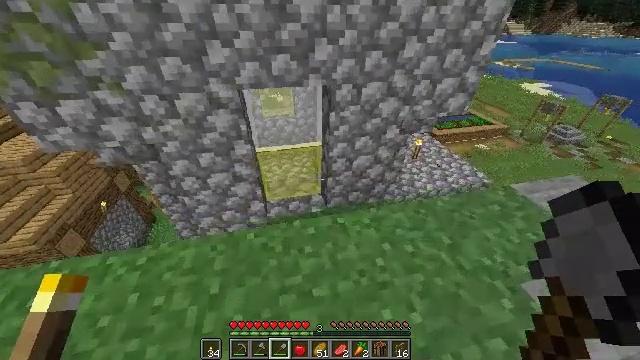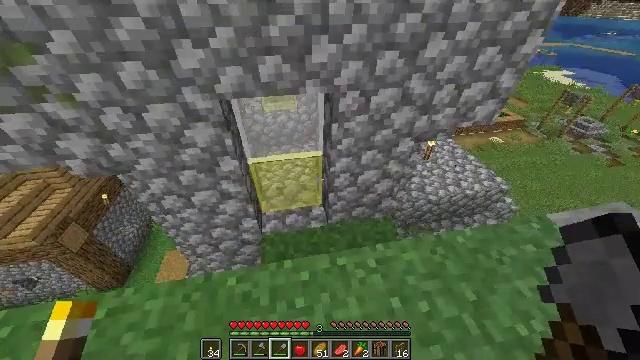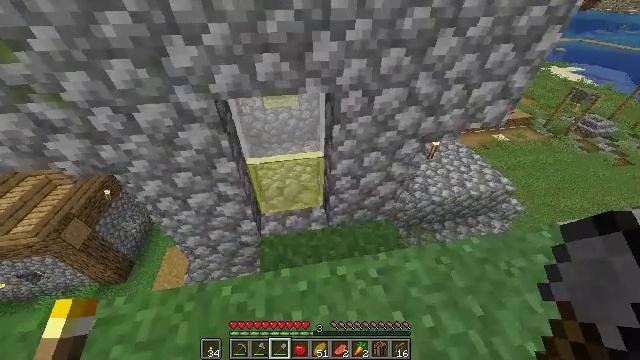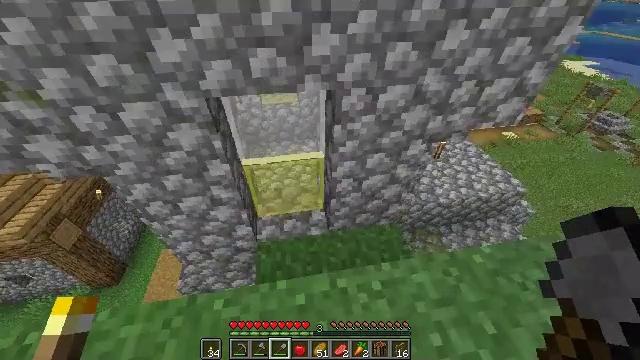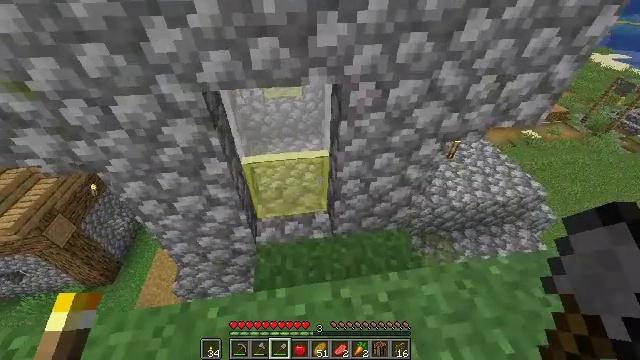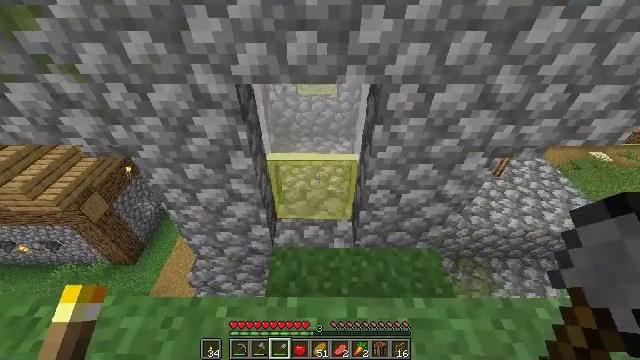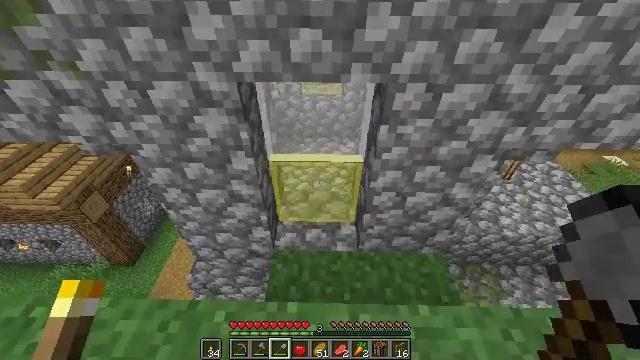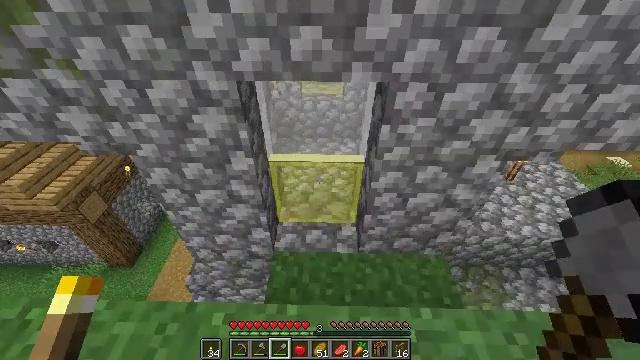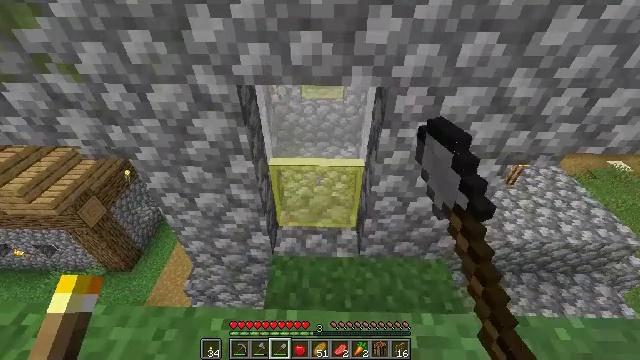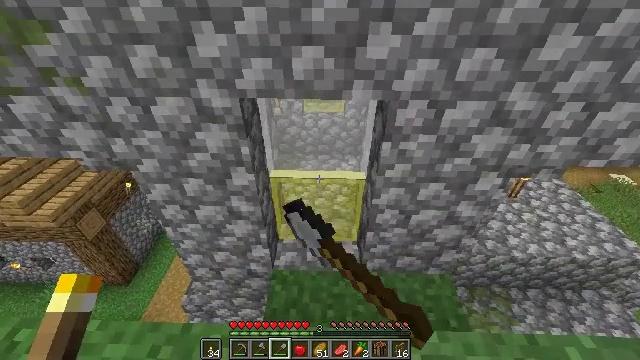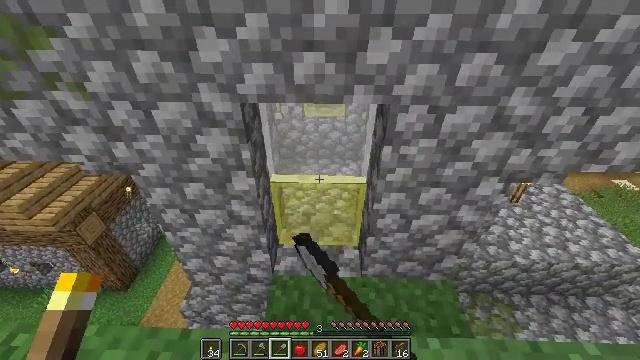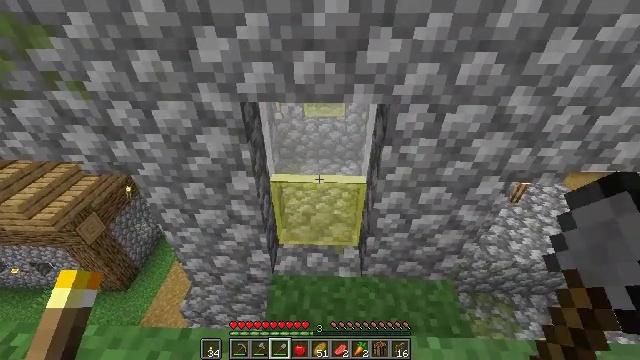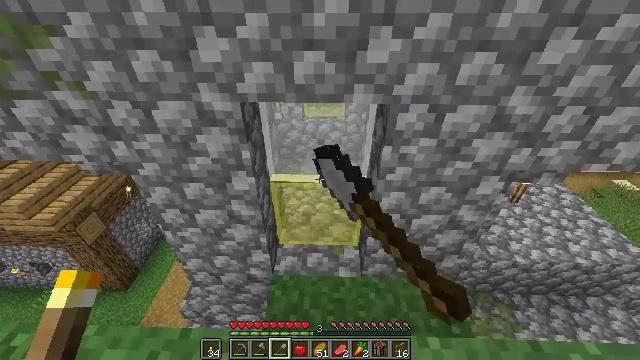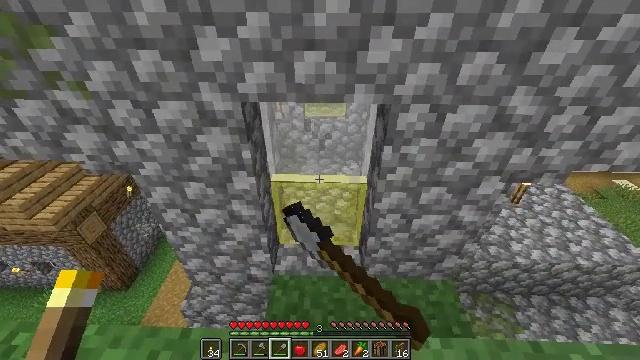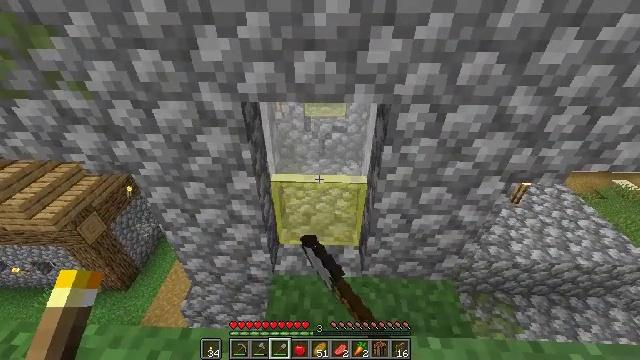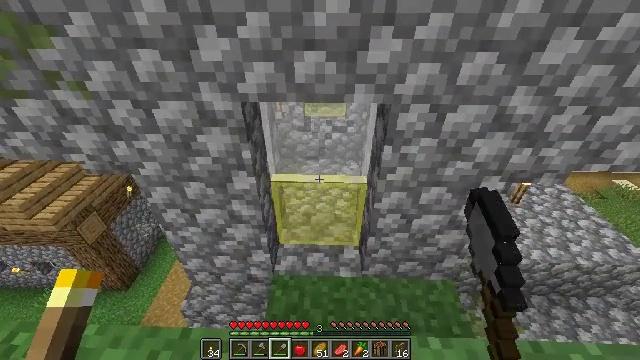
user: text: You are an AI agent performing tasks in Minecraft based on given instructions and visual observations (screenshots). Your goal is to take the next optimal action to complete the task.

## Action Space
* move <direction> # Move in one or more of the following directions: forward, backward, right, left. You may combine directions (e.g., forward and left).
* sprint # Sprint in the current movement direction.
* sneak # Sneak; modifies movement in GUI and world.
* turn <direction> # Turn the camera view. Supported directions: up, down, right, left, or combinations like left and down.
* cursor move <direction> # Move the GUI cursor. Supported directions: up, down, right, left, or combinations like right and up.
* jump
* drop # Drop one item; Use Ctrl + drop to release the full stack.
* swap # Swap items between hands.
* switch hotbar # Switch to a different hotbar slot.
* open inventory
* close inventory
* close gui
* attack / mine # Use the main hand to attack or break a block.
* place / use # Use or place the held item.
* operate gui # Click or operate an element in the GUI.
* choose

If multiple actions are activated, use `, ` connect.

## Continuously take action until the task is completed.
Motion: motion action
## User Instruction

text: Gather the white stained glass pane.
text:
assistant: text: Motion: move forward, sprint, turn left and down
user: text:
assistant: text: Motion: turn down
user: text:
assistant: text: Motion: no_op
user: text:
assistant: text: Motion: turn left
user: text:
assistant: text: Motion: turn left
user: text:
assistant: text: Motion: turn left
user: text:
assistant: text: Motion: attack / mine
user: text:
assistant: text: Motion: attack / mine
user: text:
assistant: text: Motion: turn up, attack / mine
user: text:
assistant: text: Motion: turn up, attack / mine
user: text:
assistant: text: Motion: attack / mine
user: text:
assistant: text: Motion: attack / mine
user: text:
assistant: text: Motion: attack / mine
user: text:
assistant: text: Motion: attack / mine
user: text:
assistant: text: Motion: attack / mine
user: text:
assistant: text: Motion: attack / mine
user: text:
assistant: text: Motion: attack / mine
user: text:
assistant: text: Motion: move forward, attack / mine
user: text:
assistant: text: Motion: move forward, attack / mine
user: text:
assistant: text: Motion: move forward, turn down, attack / mine
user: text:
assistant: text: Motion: move forward, turn down, attack / mine
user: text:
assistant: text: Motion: move forward, attack / mine
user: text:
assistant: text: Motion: move forward, attack / mine
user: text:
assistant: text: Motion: move forward
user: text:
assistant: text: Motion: no_op
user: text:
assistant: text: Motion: no_op